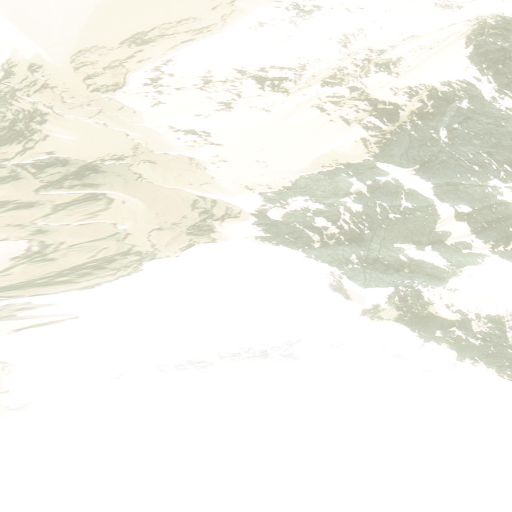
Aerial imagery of mountain in Alaska named Mount Ogilvie containing only unknown